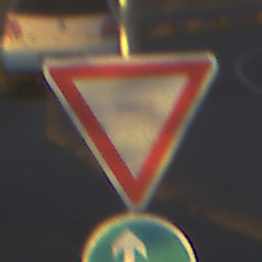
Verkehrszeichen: VorfahrtGewaehren
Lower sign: VorgeschriebeneFahrtrichtungGeradeausOderRechts
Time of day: SunriseSunset
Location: Outdoor (RoadRail)
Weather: PartlyCloudy
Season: NotSpecified
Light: Natural